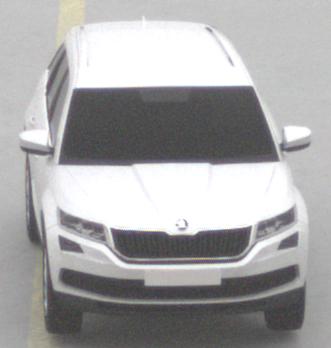
Make: Skoda
Model: Kodiaq 1.4 TSI
Detailed model: Kodiaq
Model produced from: 2017/03
Model produced until: 2018/05
Doors: 5
Color: white
Road condition: dry road
Daytime: midday
Contrast: low contrast